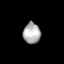
Tissue: lung
Cell type: Epithelial cells
Senescence score: 0.2423
Nuclear area (px): 352
Mean DAPI intensity: 174.168